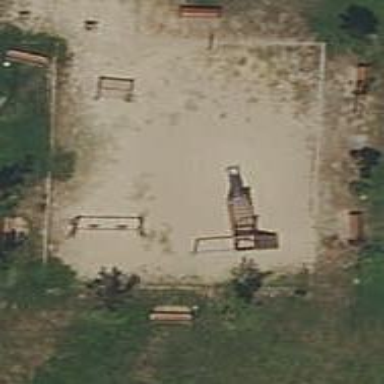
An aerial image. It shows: Playground area for leisure land.